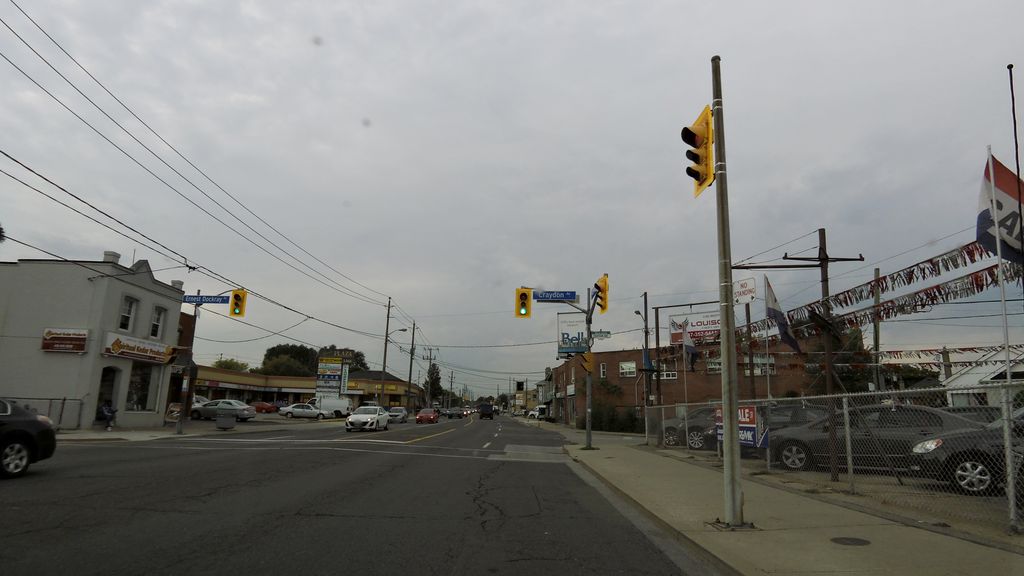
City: toronto